Current action and preconditions to check: trajectory_clear

Your task: For each precondition in the list above, predict whether it will hold at this action.

Consider the current scene as observed from the mobile robot's camera, and analyze the predicted future states of all dynamic agents (e.g., people, animals, vehicles, or any moving entities) within the NEXT SECOND.

IMPORTANT: Only answer "very likely" if you are absolutely certain—based on strong, clear evidence—that a dynamic agent will violate the precondition in the predicted future state. Do NOT answer "very likely" for unlikely, ambiguous, or low-probability risks.

Ask yourself for each precondition: Is there a high probability, with clear and convincing evidence, that the predicted future states of any dynamic agent will interfere with the predicted future state of the currently executing action within the NEXT SECOND, causing that precondition to fail?

Assess the risk level based on these predictions. Use "likely" or "very likely" if motions create a clear risk of interference.

Use "neutral" or "improbable" if agents are nearby but their predicted paths are clearly diverging or non-conflicting.

Failure Risk Categories: "very improbable", "improbable", "neutral", "likely", "very likely"

Answer Format: Output ONLY the probability_of_failure value from these categories: "very improbable", "improbable", "neutral", "likely", "very likely"

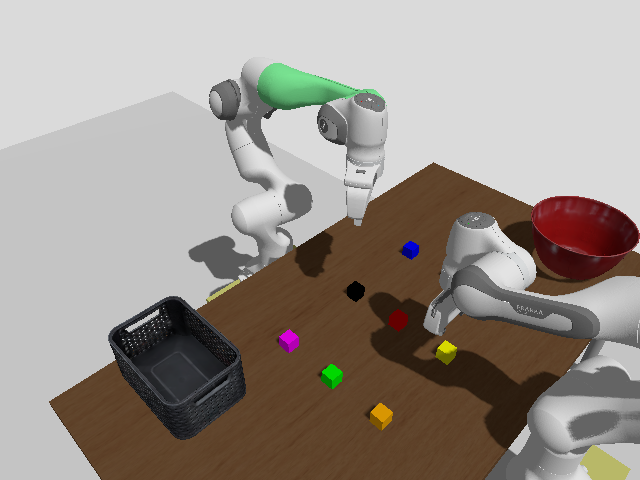

Answer: very improbable